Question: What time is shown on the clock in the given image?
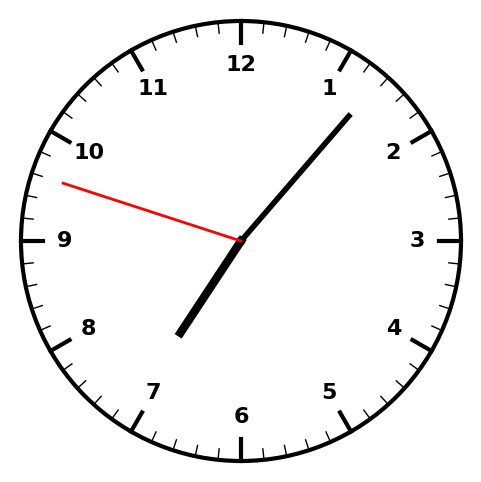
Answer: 07:06:48